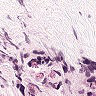
Metastatic tissue present: no